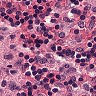
Metastatic tissue present: no